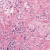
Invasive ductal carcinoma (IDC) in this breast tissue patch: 1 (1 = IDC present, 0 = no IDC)